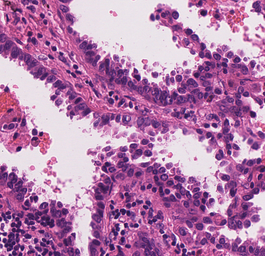
Tumor epithelial tissue: yes
Tumor-associated stroma tissue: yes
Normal tissue: no